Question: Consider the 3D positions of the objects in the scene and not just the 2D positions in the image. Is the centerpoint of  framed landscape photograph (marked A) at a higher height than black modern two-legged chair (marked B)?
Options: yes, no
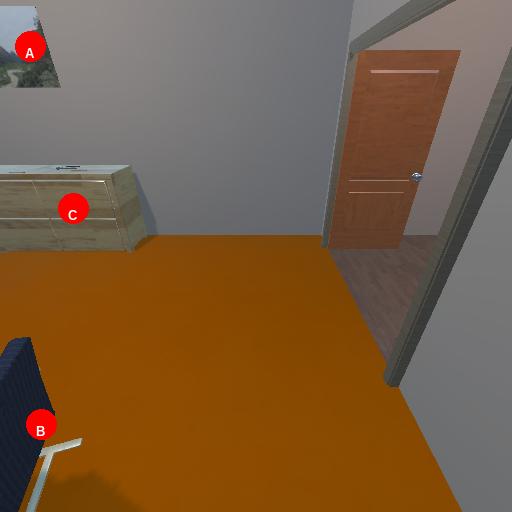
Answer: yes